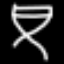
Label: hourglass